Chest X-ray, AP view. Patient: 21 years old, sex M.
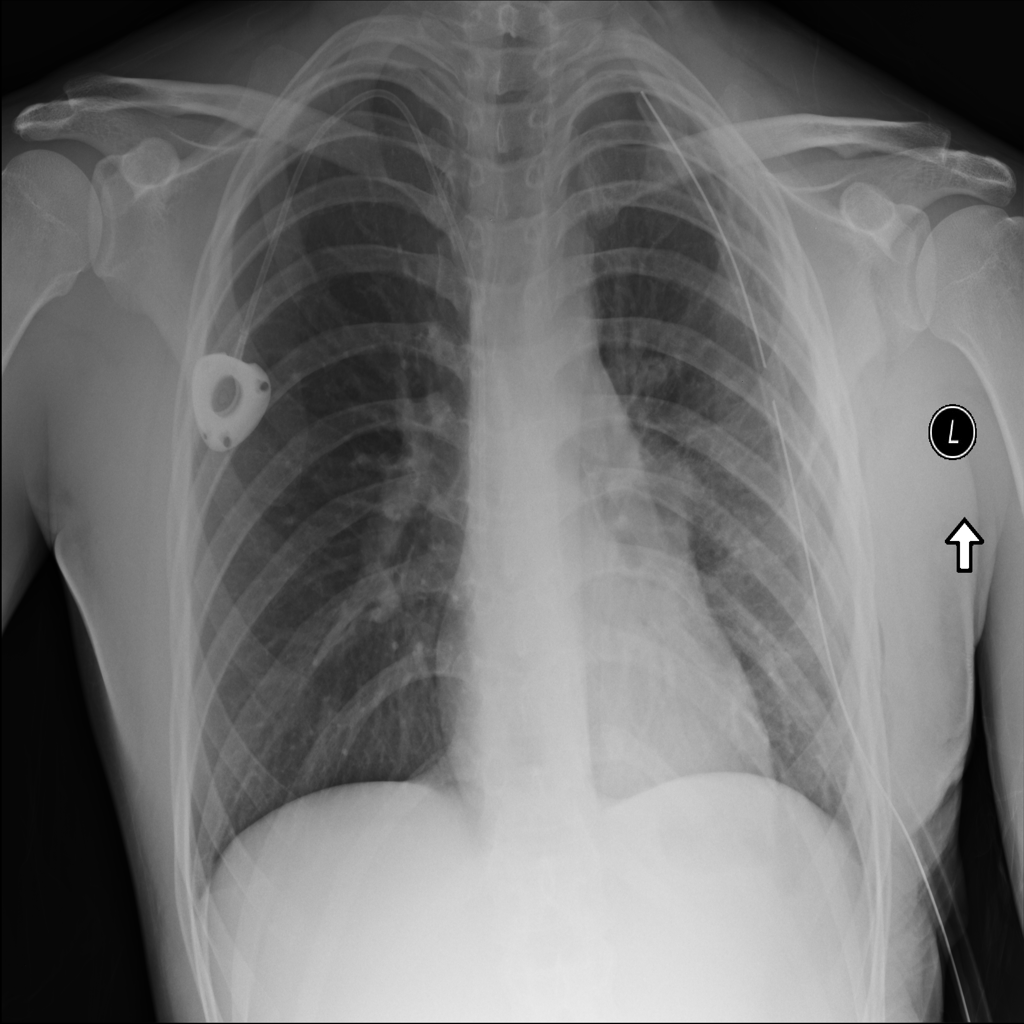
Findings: No Finding